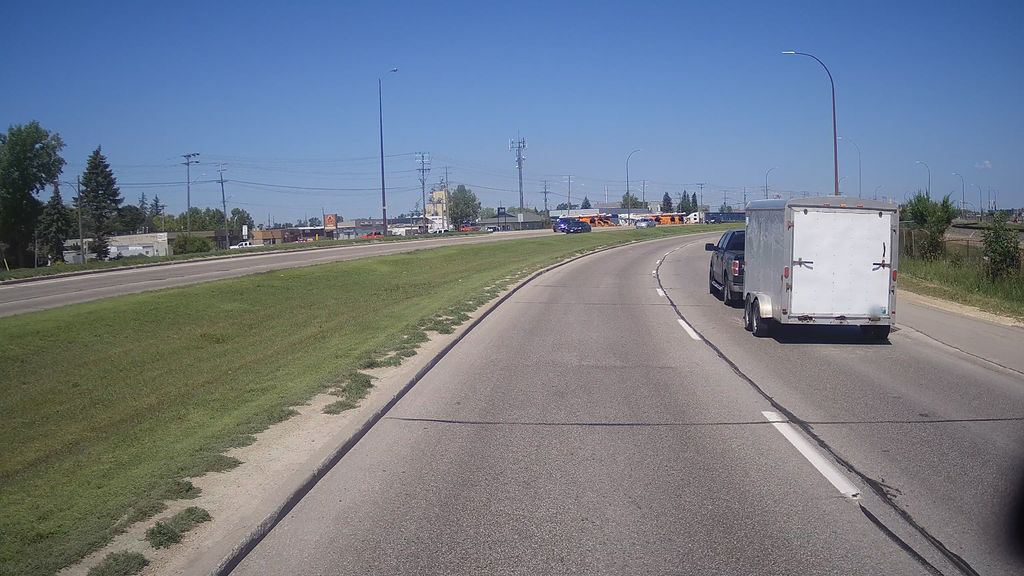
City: winnipeg